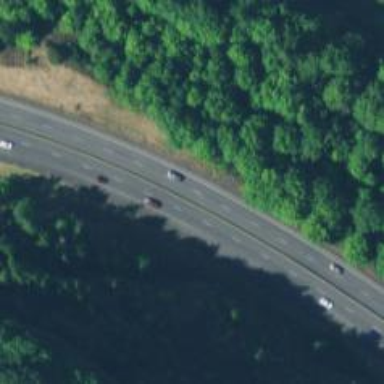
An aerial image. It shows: Trunk highway with expressway features.